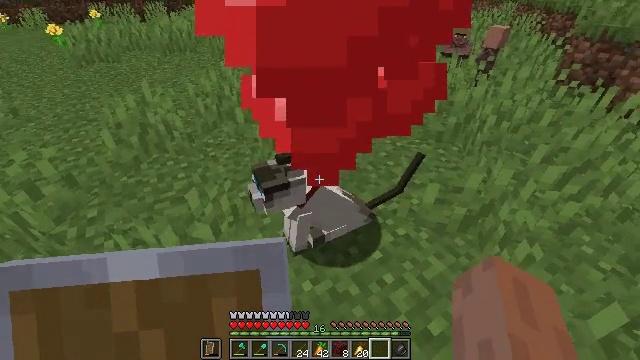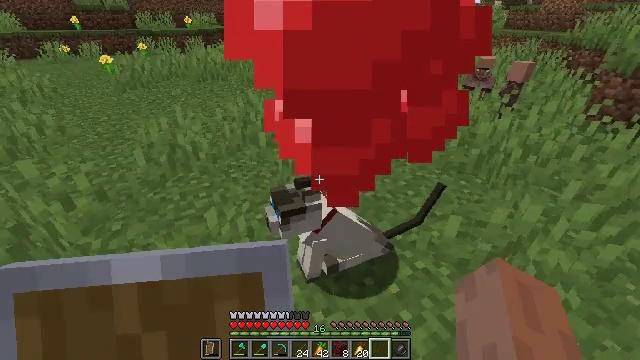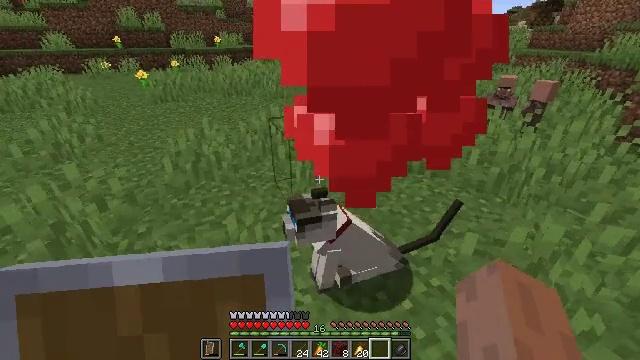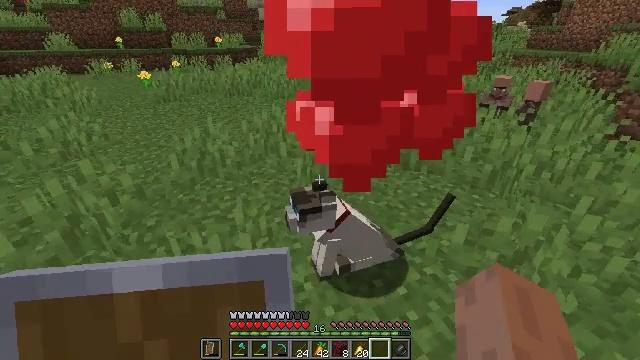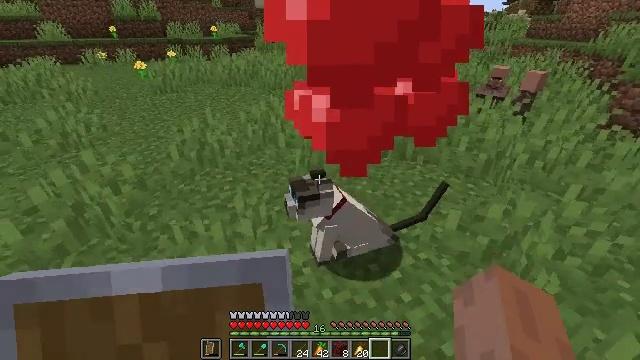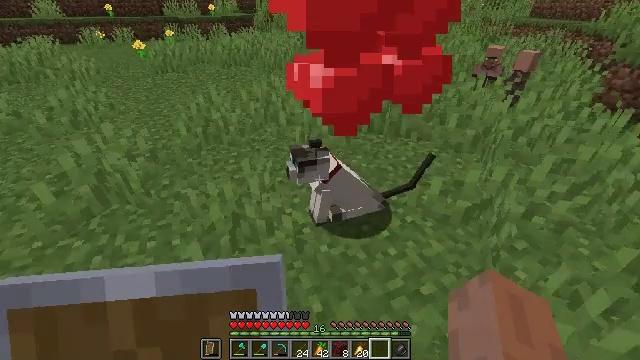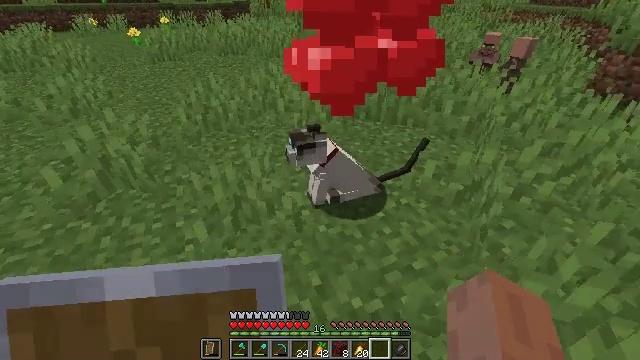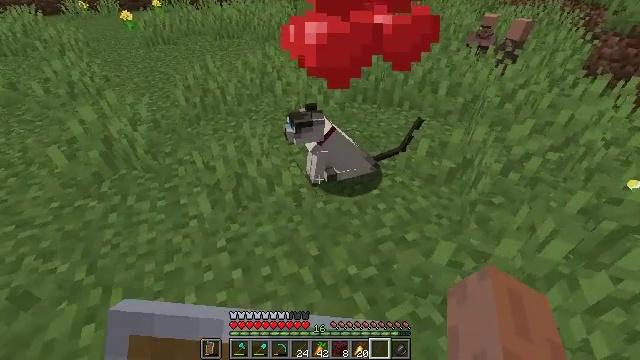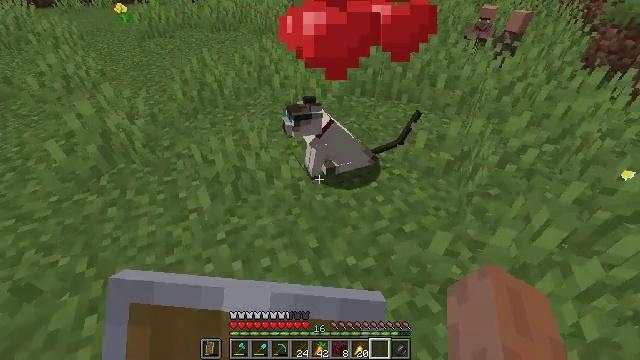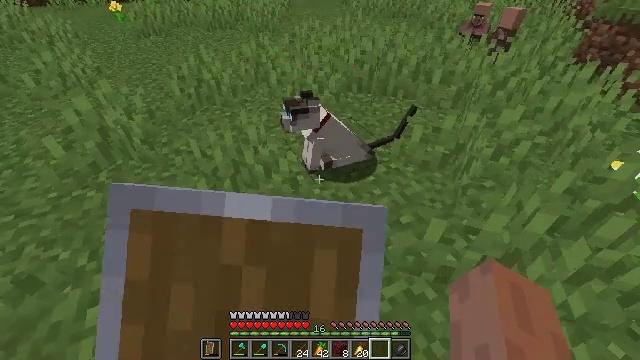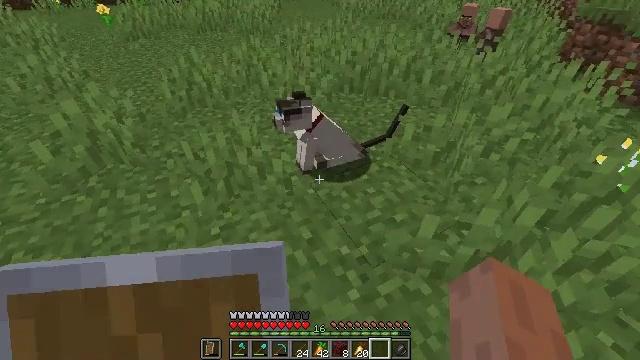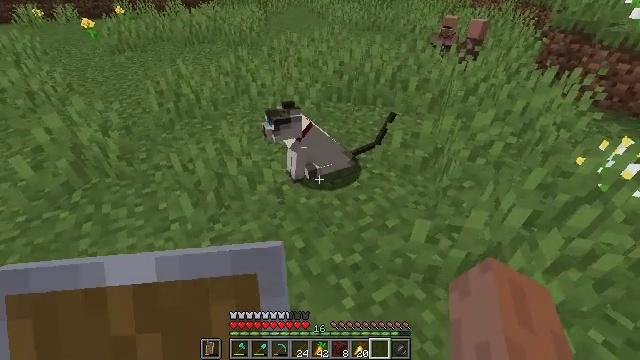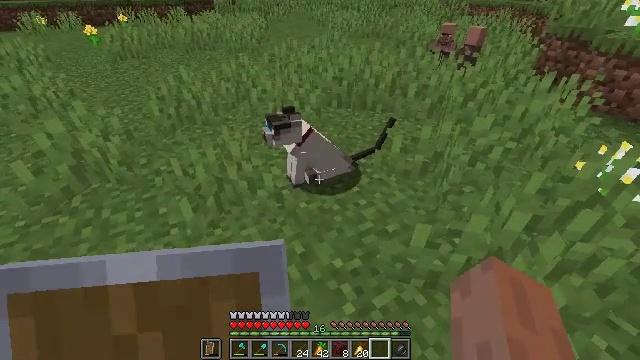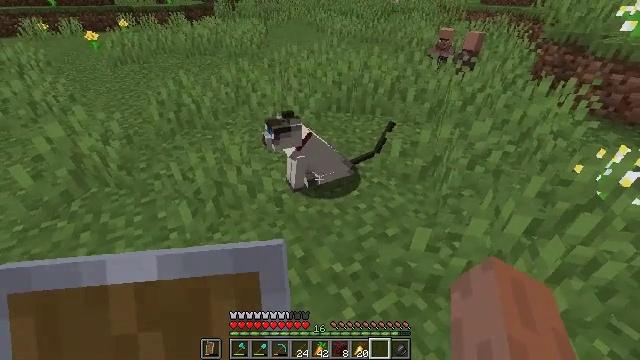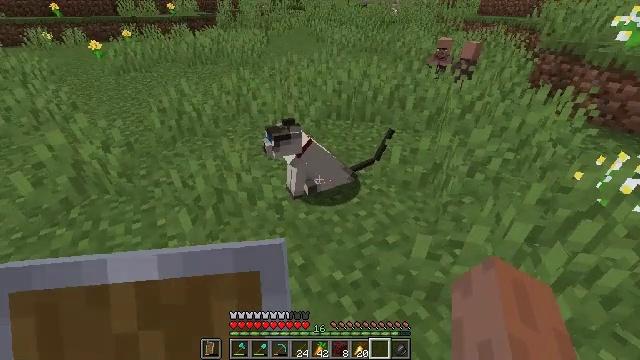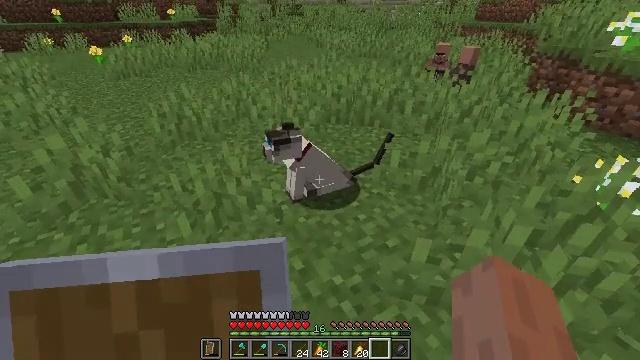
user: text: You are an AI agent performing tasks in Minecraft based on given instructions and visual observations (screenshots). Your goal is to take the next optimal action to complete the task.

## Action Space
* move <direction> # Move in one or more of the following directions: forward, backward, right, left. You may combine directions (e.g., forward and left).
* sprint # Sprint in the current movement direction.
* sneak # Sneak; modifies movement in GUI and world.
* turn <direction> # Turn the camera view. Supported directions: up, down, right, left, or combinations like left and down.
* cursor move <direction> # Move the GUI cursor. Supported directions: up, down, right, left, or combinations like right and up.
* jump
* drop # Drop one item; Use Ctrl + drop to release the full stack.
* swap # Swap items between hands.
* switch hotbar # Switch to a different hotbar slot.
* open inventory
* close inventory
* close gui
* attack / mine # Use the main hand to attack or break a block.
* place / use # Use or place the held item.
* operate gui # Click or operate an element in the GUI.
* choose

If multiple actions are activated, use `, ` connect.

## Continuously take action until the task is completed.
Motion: motion action
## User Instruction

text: Collect dark oak leaves by breaking them.
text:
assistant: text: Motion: turn left and up
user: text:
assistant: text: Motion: move back, turn left and up
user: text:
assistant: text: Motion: move back
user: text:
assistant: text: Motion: move back, turn down
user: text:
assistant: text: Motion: move back, turn down
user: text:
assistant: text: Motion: turn down
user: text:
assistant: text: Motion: turn down, use / place
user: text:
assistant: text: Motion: turn down, use / place
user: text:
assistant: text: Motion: use / place
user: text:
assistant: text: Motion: turn right
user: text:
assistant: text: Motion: turn right and up
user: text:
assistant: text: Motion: turn up
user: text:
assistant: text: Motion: no_op
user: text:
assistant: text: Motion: turn up
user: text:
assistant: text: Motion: no_op
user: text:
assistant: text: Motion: no_op
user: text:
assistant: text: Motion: use / place
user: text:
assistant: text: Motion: use / place
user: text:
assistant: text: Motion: use / place
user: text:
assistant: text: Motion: turn left and down
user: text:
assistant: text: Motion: no_op
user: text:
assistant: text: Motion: no_op
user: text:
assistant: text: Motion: no_op
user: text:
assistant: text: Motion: no_op
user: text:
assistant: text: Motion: no_op
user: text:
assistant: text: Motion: no_op
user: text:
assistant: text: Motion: turn left and up
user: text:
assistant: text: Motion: turn left and up
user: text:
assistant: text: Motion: turn left
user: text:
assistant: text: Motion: no_op